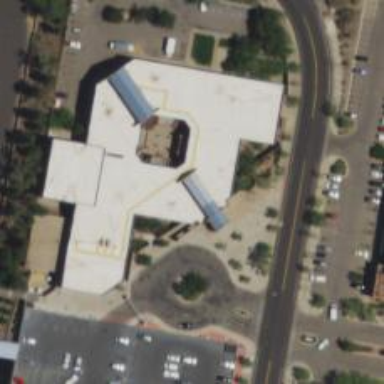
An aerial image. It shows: Healthcare facility identified as hospital.